Question: I have this element in my form:
'''
<input type="email" placeholder="Enter your e-mail">
'''
When I enter 'SHlvm@SHlvm.com', Google Chrome 39 says:

But why? I thought new e-mail addresses can have UTF-8 characters so that shouldn't be the problem.
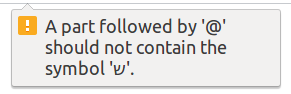
Answer: It seems there is a bug in Chrome or HTML specification. Check out these:
- <URL>
Here is a workaround: use 'SHlvm@xn--9dbne9b.com' instead of 'SHlvm@SHlvm.com'